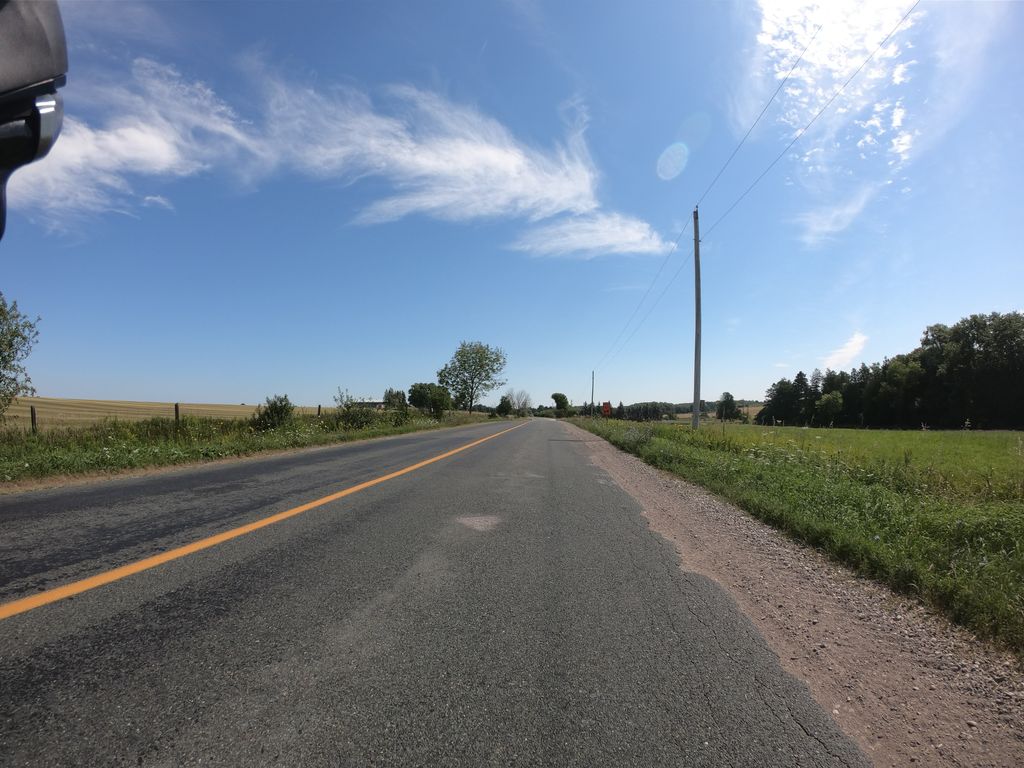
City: kitchener-waterloo